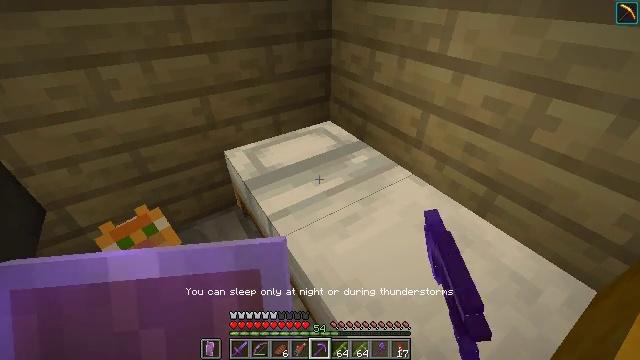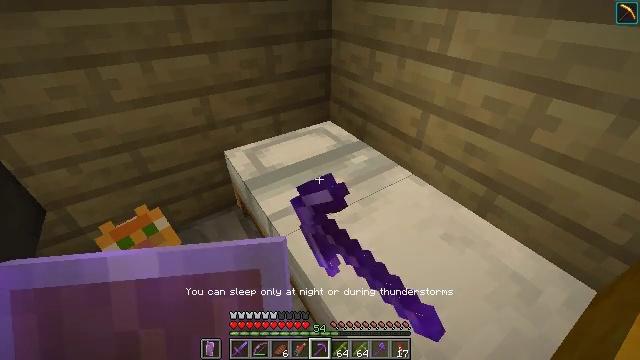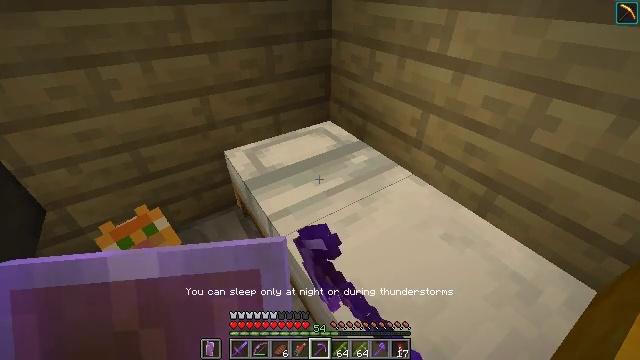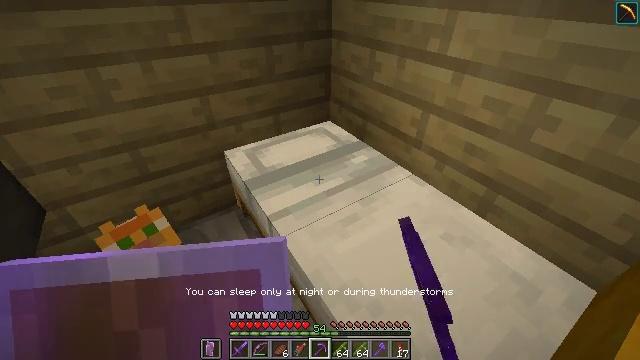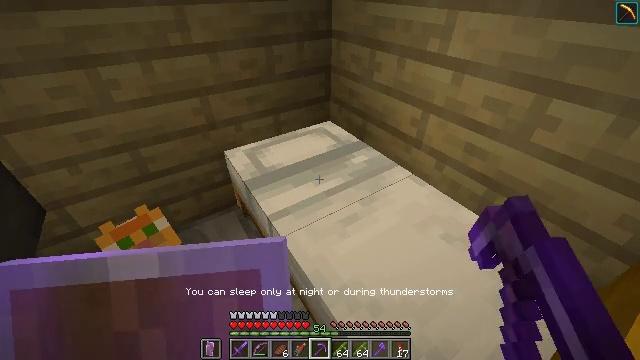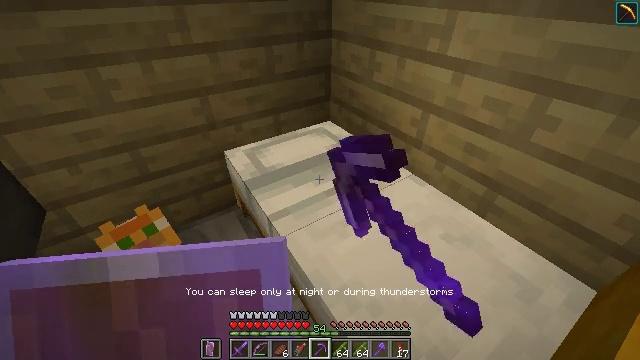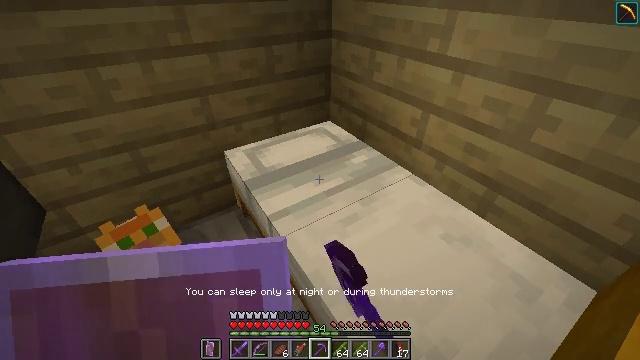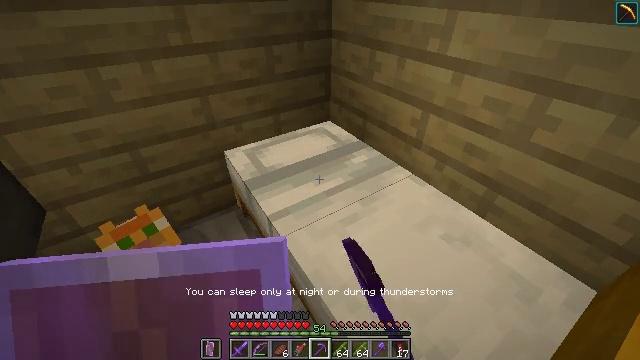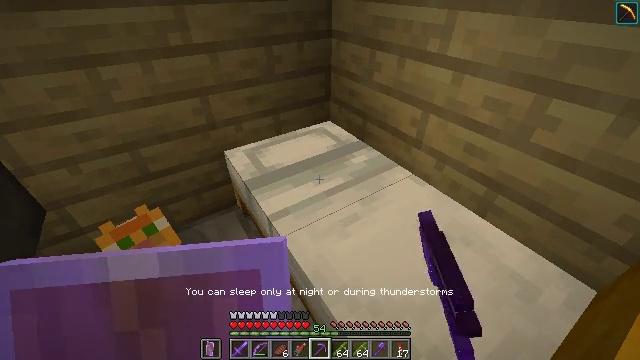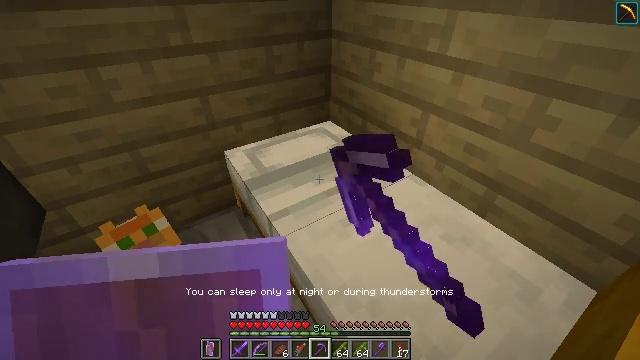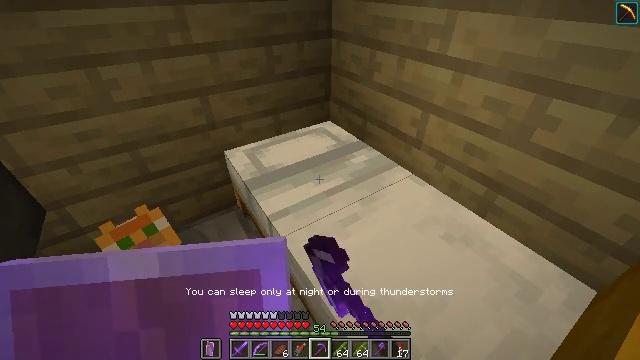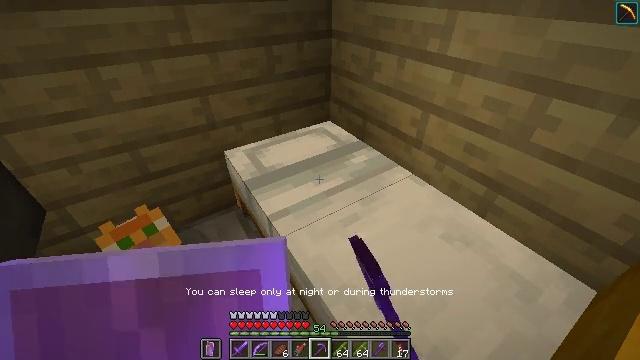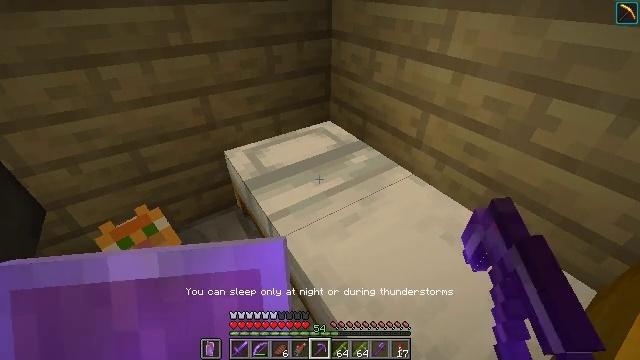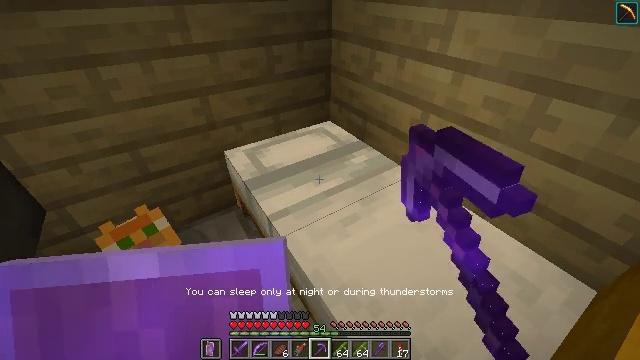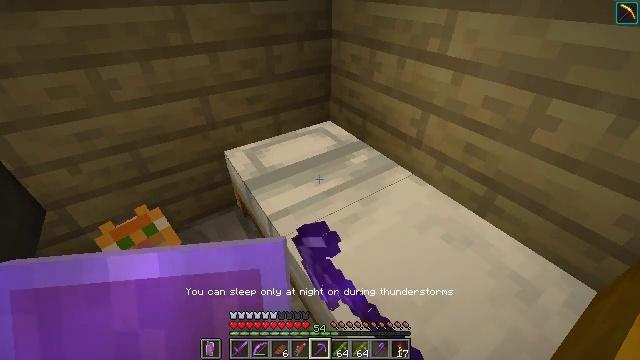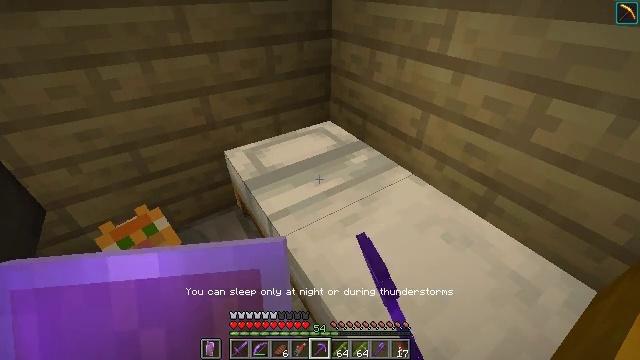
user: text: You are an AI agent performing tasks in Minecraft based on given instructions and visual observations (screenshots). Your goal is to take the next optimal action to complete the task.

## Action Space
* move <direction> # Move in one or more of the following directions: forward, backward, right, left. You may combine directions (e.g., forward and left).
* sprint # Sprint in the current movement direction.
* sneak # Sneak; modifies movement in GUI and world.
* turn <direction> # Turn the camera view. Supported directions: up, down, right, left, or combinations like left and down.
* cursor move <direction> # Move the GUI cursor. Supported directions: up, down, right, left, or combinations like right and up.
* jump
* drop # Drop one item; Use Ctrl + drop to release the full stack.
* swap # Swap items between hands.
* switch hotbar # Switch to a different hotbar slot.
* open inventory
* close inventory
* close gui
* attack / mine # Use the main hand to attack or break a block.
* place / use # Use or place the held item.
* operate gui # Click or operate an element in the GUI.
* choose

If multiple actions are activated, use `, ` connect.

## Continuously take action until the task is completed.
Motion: motion action
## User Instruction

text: Mine the spruce log from the forest.
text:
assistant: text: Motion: use / place
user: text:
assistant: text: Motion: use / place
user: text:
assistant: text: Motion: use / place
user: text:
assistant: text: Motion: use / place
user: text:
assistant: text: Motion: use / place
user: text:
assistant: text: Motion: use / place
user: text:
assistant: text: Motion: use / place
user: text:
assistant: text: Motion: use / place
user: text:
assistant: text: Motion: use / place
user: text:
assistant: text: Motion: use / place
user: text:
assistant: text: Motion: use / place
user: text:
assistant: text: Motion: use / place
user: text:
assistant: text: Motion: use / place
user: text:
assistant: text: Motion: use / place
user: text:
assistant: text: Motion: use / place
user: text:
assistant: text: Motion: use / place
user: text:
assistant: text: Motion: use / place
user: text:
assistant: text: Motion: use / place
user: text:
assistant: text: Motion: use / place
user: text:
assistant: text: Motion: use / place
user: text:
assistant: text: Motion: use / place
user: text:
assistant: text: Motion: use / place
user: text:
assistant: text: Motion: use / place
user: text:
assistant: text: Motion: use / place
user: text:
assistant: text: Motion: use / place
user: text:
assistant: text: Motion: use / place
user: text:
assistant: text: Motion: use / place
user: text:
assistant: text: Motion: use / place
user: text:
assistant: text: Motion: use / place
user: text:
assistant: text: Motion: use / place